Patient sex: M
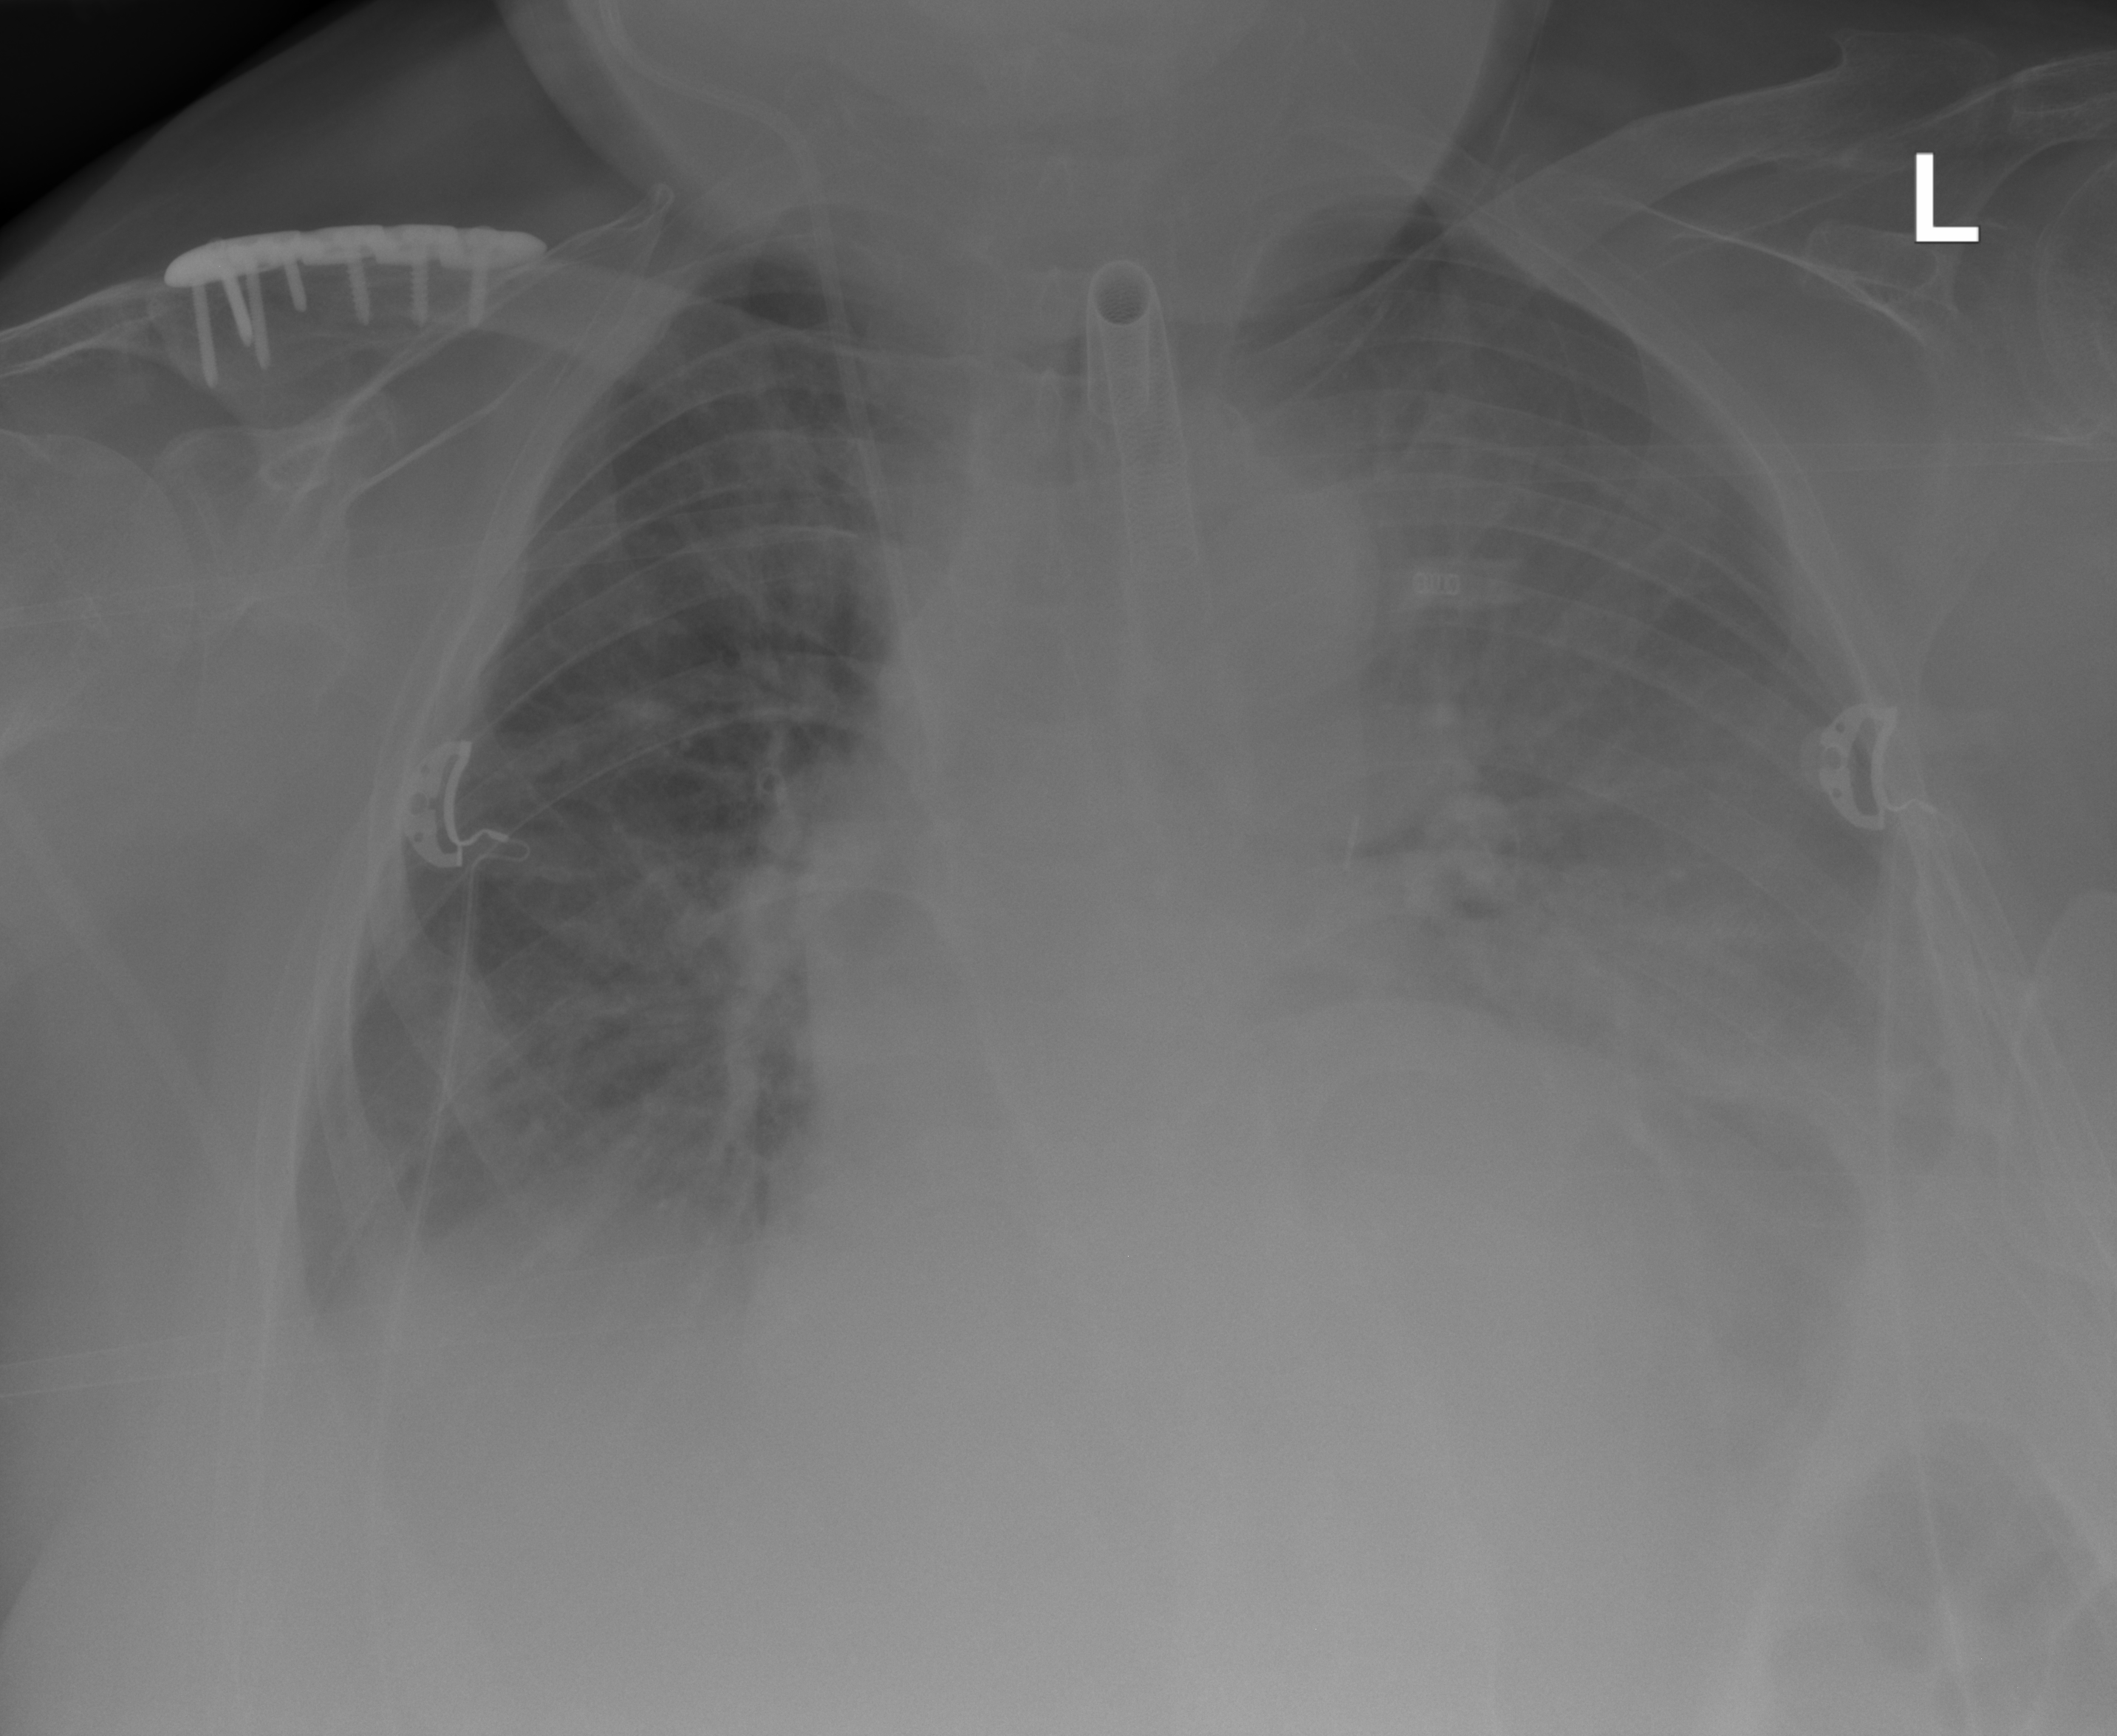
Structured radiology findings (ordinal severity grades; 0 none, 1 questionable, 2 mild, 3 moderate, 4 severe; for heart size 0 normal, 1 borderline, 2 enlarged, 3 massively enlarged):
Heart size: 2
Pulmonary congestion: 0
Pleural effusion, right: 2
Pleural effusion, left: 3
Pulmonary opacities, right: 0
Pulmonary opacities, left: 0
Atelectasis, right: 2
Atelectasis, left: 3